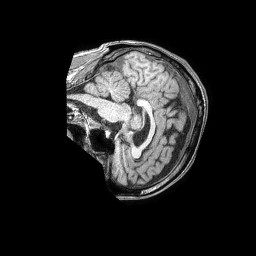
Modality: T1w
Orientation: sagittal
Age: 53
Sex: male
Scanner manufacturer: philips
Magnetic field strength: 1.5 T
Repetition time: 0.007576 s
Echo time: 0.003458 s